Question: I am using the jquery easyui to implement tabs. However, there is no reload function on the tabs. There is an reload example on official document, but it seems that it is just adding a reload icon instead of having an actual reload function:
'''
<div title="Tab3" iconCls="icon-reload" closable="true" style="padding:20px;display:none;">
'''

Therefore, how to have the actual reload function when I press the reload icon?
Here is that document , it is short and finish read in a minute
<URL>
Refresh function:
'''
$(document).ready(function(){
$('#tt').tabs({
onSelect: function (title) {
var currTab = $('#tabs').tabs('getTab', title);
var iframe = $(currTab.panel('options').content);
var src = iframe.attr('src');
$('#tt').tabs('update', {
tab: currTab, options: { content: createFrame(src)}
});
}
});
});
'''
Add tab will add a 'icon-reload':
'''
function addTab(title, url){
if ($('#tt').tabs('exists', title)){
$('#tt').tabs('select', title);
} else {
var content = '<iframe scrolling="auto" frameborder="0" src="'+url+'" style="width:100%;height:100%;"></iframe>';
$('#tt').tabs('add',{
title:title,
iconCls:'icon-reload',
content:content,
closable:true
});
}
}
'''
The icon in html:
'''
<a href="javascript:void(0)" class="tabs-inner">
<span class="tabs-title tabs-closable tabs-with-icon">Create List</span>
<span class="tabs-icon icon-reload"></span>
</a>
'''
How do I use 'icon-reload' to call the function to reload the tab?
<URL>
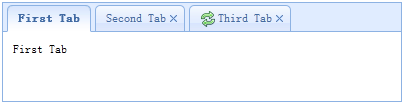
Answer: This refresh icon is not supposed to update the content of the tab, but you can tweak the plugin to do so.
'''
<div id="tt" class="easyui-tabs" style="width:500px;height:250px;">
</div>
'''
'''
.icon-reload {
cursor: pointer;
}
'''
'''
$('#tt').tabs({
border: false,
onSelect: function(title) {
//alert(title+' is selected');
}
});
function addTab(title, url) {
if ($('#tt').tabs('exists', title)) {
$('#tt').tabs('select', title);
} else {
var content = 'added tab';
$('#tt').tabs('add', {
title: title,
iconCls: 'icon-reload',
content: content,
closable: true
});
}
}
function myTabUpdate(index) {
return Math.random() + ' index ' + index;
}
$(".icon-reload").live('click', function() {
var t = $('#tt');
var tabs = t.tabs('tabs');
var tabIndex = $(this).closest('li').index();
$('#tt').tabs('update', {
tab: tabs[tabIndex],
options: {
content: myTabUpdate(tabIndex)
}
});
});
addTab('Tab1', 'http://google.com');
addTab('Tab2', 'http://google.com');
addTab('Tab3', 'http://google.com');
'''
Working jsFiddle here: <URL>
Notice the three ressources in 'ressources tab' on the left (in the jsFiddle website):
- - -